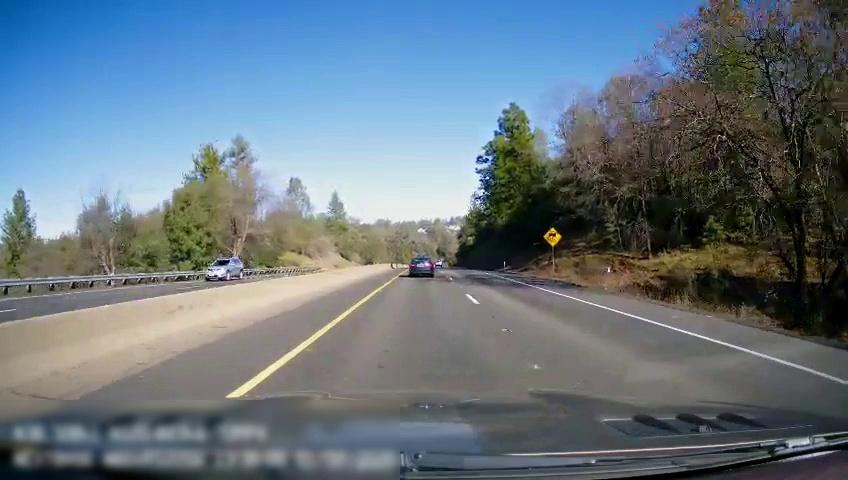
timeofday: Day
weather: Sunny
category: Drivable Space
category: Drivable Space
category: Vehicles | SUV
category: Vehicles | Car
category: Vehicles | SUV
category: Lanes | Current Lane
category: Lanes | Current Lane
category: Lanes | Alternate Lane
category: Lanes | Opposite Lane
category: Lanes | Opposite Lane
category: Traffic | Signs